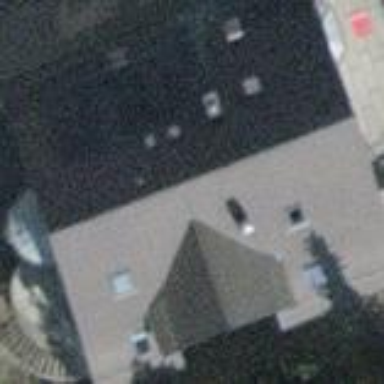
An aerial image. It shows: Building with tile roof.